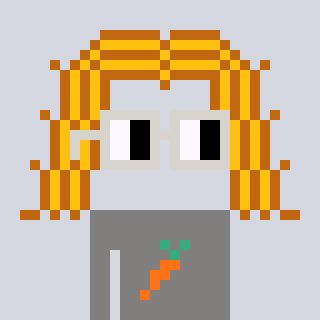
a pixel art character with square light gray glasses, a hair-shaped head and a bluegrey-colored body on a cool background